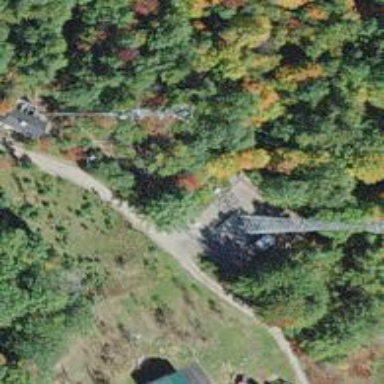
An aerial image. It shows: Man-made mast used for communication purposes.